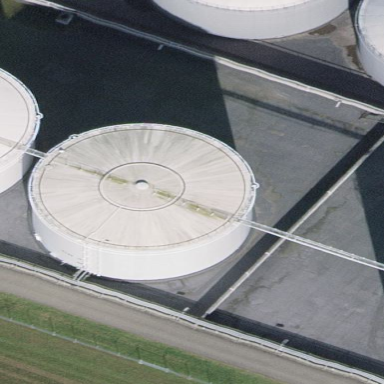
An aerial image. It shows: Storage tank building.